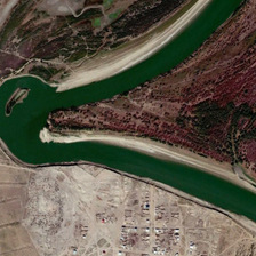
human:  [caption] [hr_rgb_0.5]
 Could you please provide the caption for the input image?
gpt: beside the river have farmland and homes .

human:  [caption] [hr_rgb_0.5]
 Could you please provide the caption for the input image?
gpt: On one side of the river is a narrow green river with a lush green plant on it.

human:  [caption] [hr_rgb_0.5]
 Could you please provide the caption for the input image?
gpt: there are a white building on the other side of the river .

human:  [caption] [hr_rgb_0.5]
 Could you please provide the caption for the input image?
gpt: there is a river across the earth .

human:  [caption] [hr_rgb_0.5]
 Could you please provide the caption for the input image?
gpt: There is a long and narrow green river, one side of which is full of luxuriant green plants.